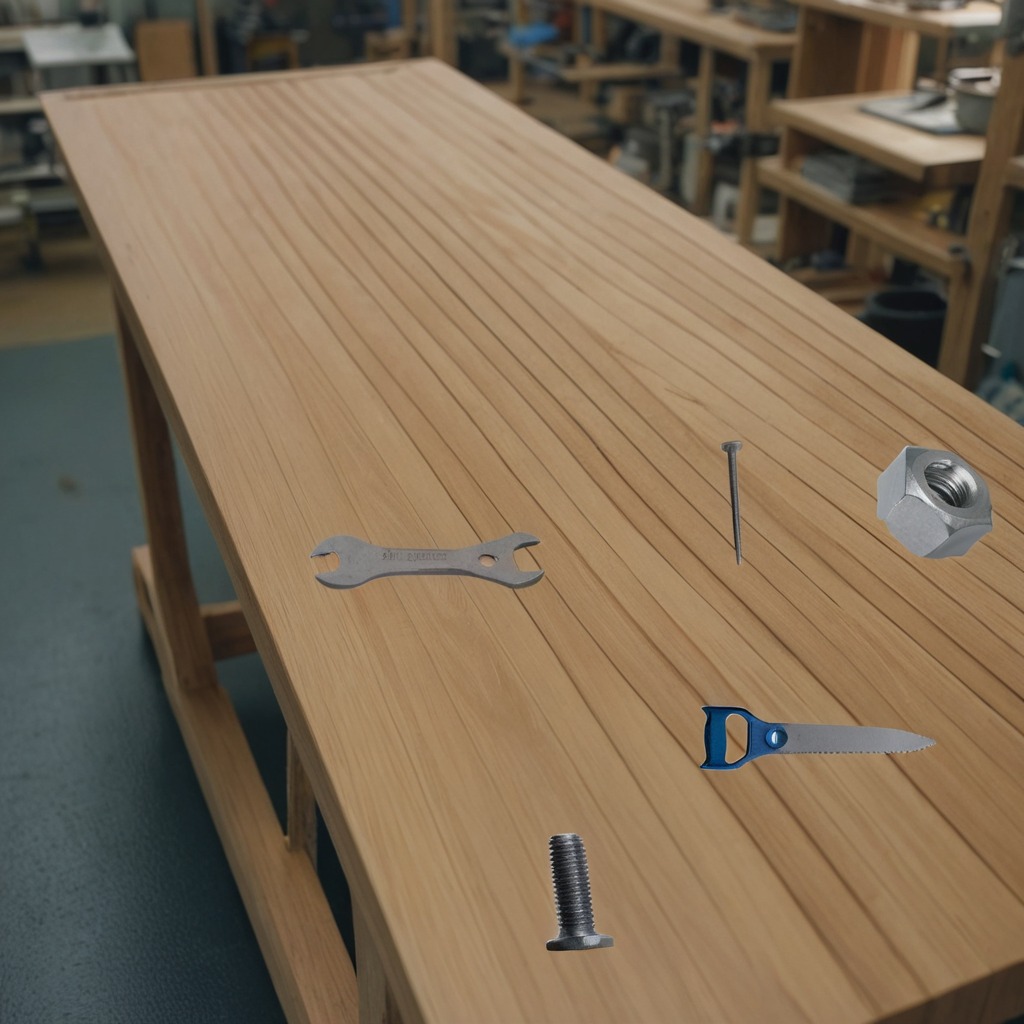
A machine screw, an iron nail, a handheld metal saw, a metal nut, and a wrench are lying on the workbench inside a coastal fishing gear workshop.